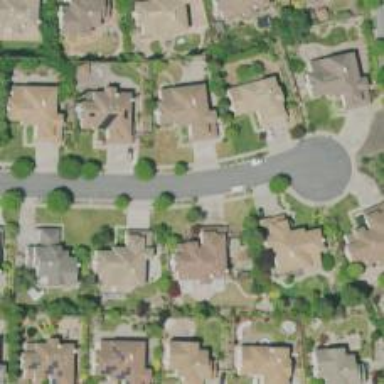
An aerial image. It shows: Residential road.